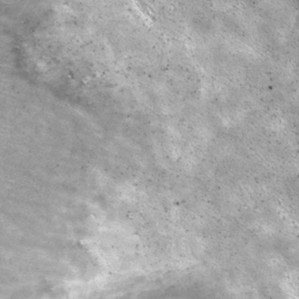
Label: non_frost